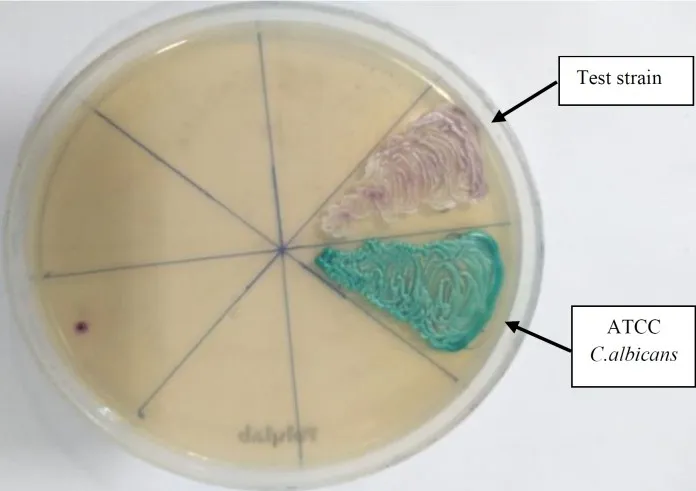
CHROM agar (HiMedia) showing colony color of isolate (test) after 48 hours of aerobic incubation.
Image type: radiology (ct)